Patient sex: M
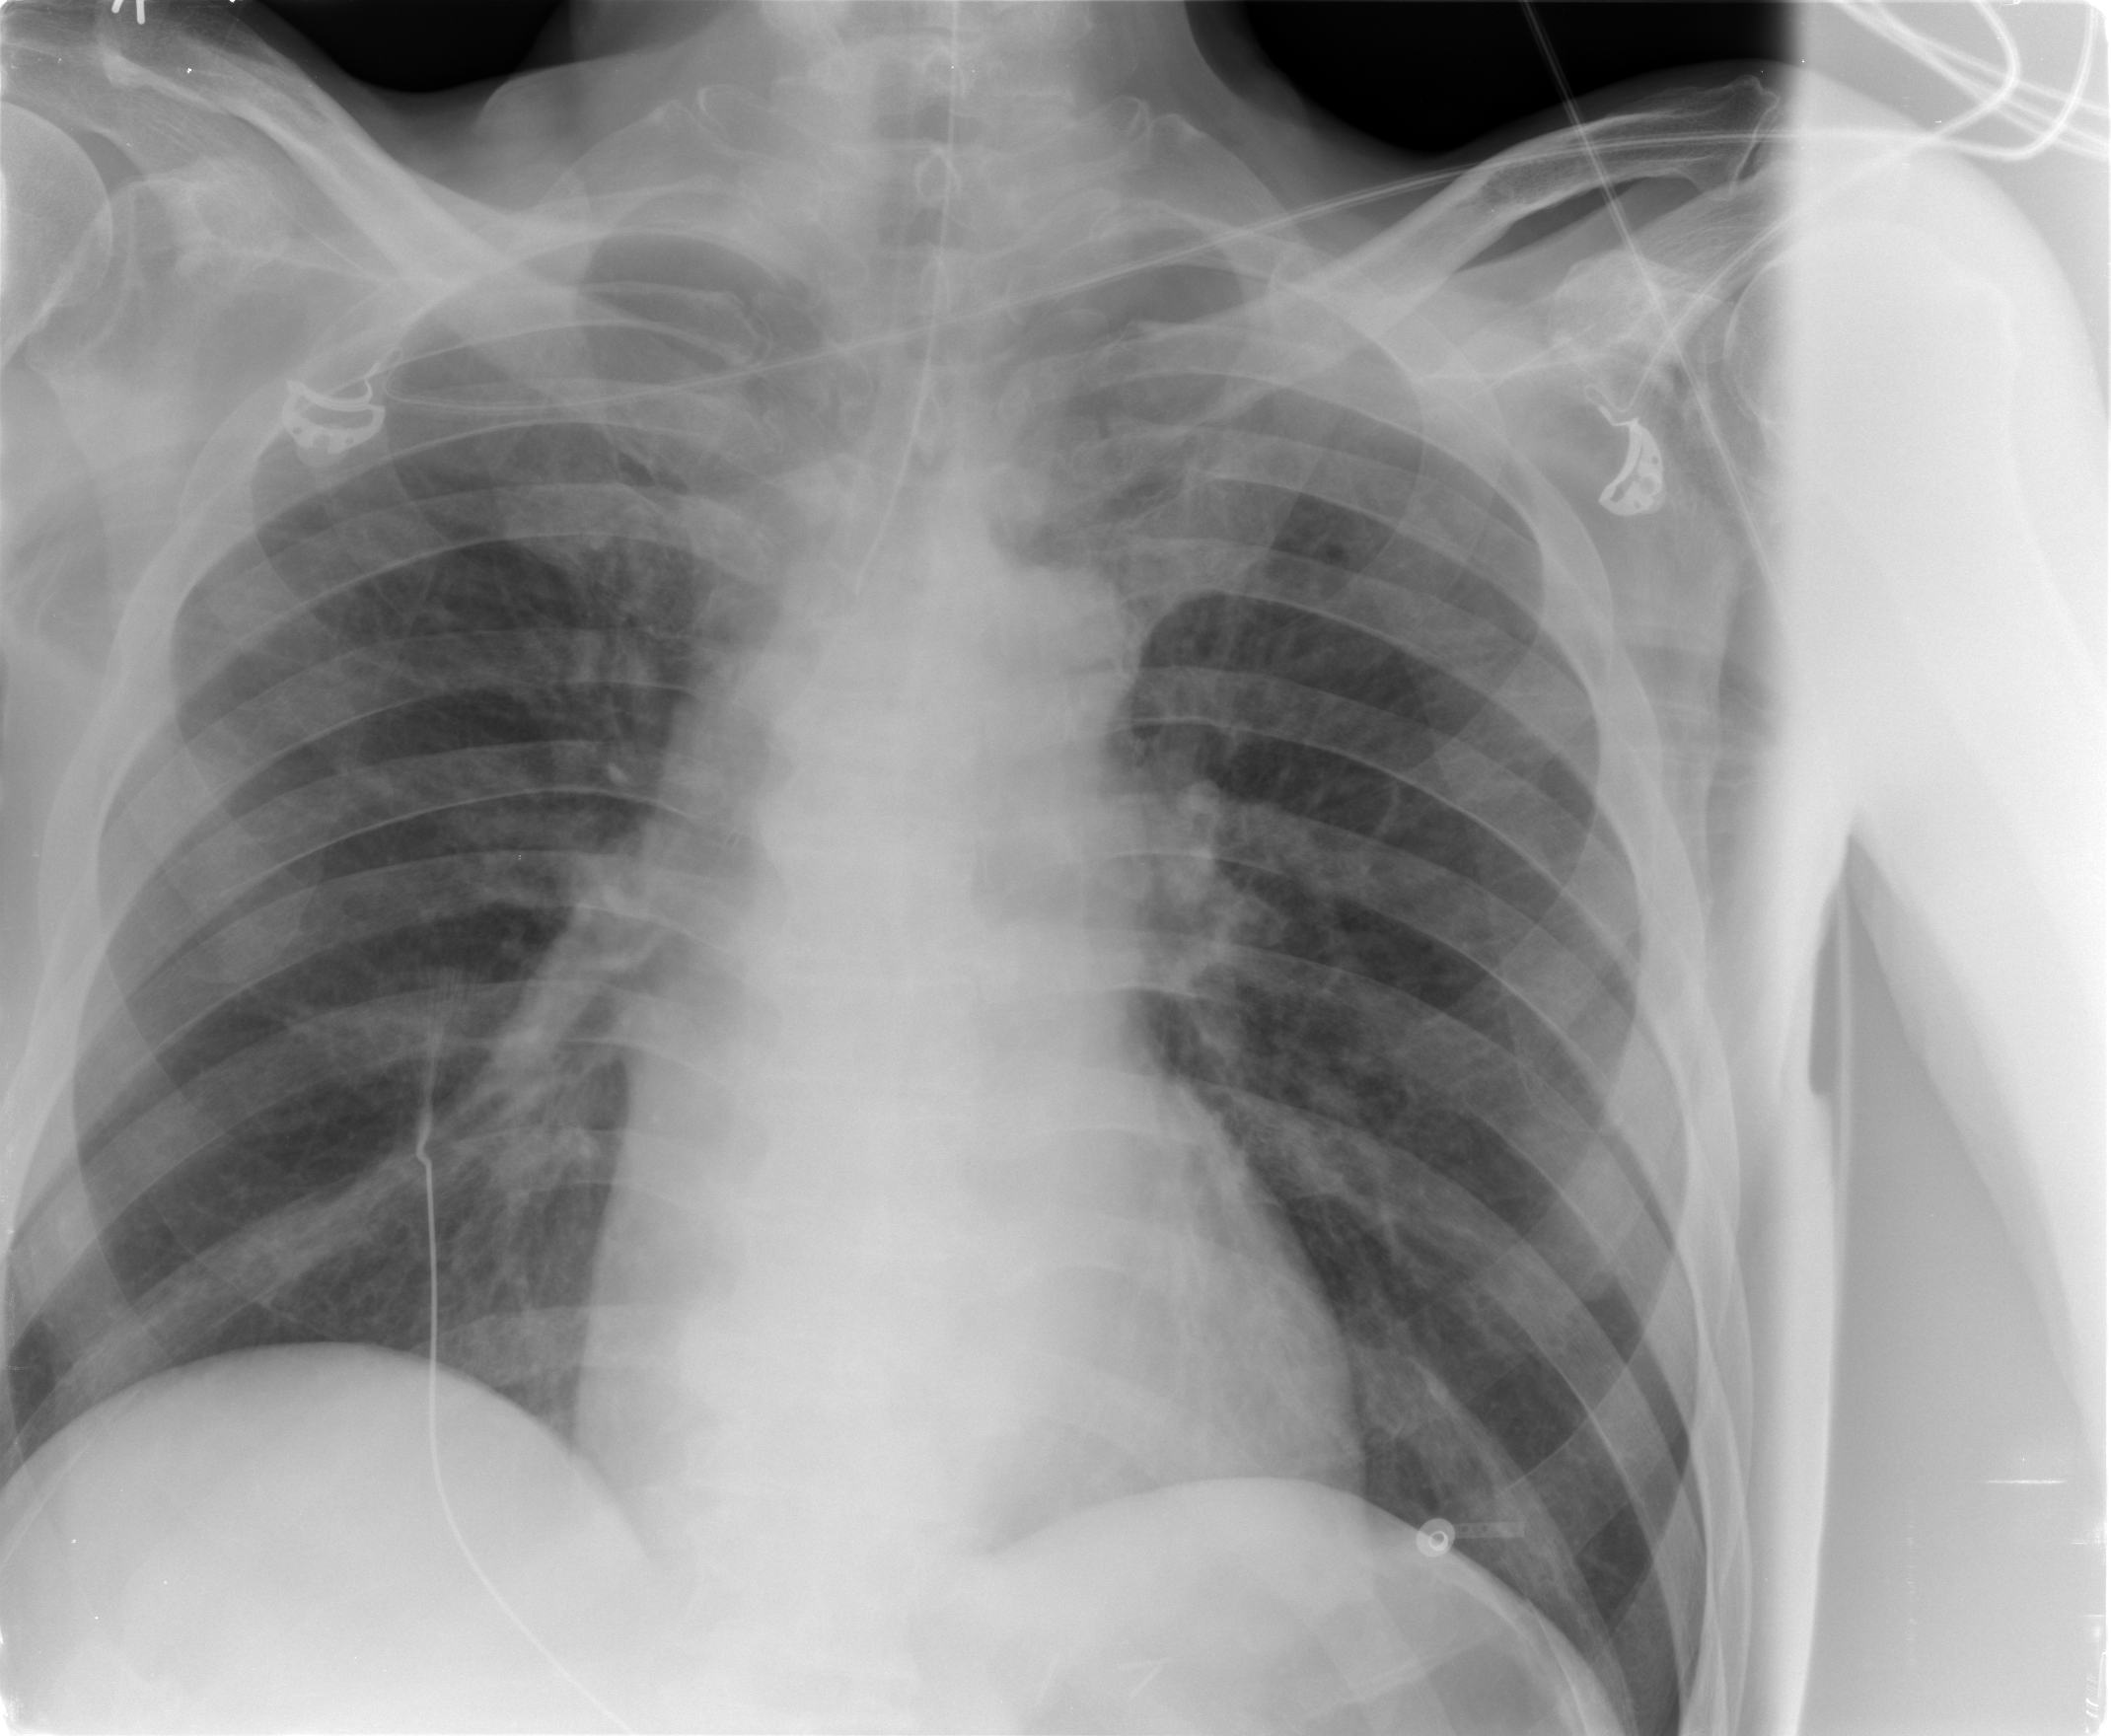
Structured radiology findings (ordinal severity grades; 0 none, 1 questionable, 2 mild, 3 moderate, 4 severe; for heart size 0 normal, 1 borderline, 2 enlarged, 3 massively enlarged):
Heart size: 0
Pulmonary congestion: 3
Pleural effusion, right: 0
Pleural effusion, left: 0
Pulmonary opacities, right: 0
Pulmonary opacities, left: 0
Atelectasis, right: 0
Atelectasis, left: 0